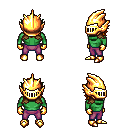
a pixel art fantasy rpg character, male body template, orc, green skin, leather shoulder armor, magenta pants, blonde long bangs hairstyle, gold helm, gold gloves, gold boots, four views (front, back, left, right), 2x2 character sprite sheet, small pixel art, hard edges, no anti-aliasing